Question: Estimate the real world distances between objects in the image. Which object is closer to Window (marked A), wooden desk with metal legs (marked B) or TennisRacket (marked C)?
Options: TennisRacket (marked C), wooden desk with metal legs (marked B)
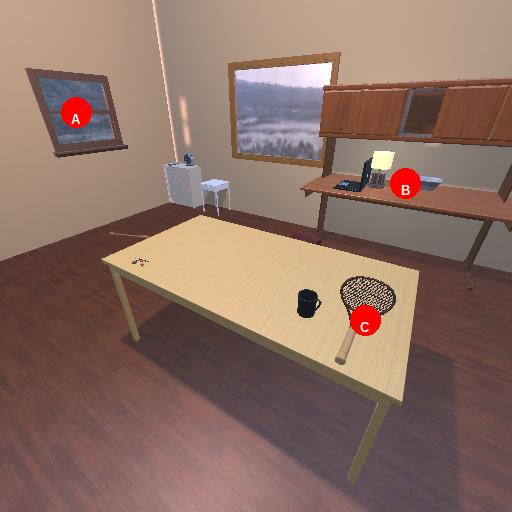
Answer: TennisRacket (marked C)